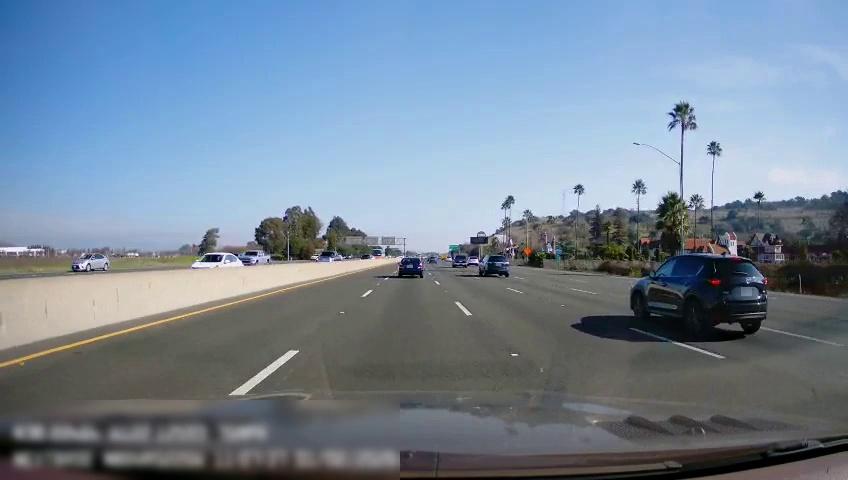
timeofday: Day
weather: Sunny
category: Drivable Space
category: Vehicles | SUV
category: Vehicles | SUV
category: Vehicles | SUV
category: Vehicles | SUV
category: Vehicles | SUV
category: Vehicles | Car
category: Vehicles | Truck
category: Vehicles | Car
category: Vehicles | Truck
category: Vehicles | Bus
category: Vehicles | Van
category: Vehicles | Car
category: Lanes | Alternate Lane
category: Lanes | Current Lane
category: Lanes | Current Lane
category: Lanes | Alternate Lane
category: Lanes | Alternate Lane
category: Lanes | Alternate Lane
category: Lanes | Alternate Lane
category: Traffic | Signs
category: Traffic | Signs
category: Traffic | Signs
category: Traffic | Signs